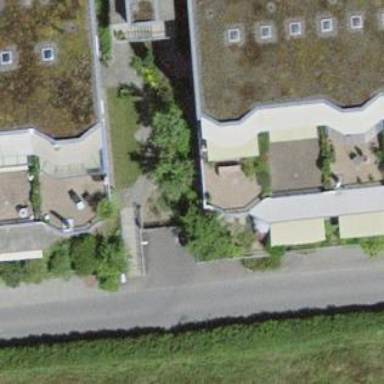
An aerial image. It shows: Residential building.